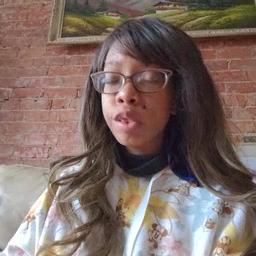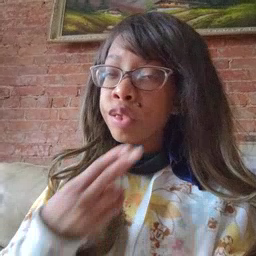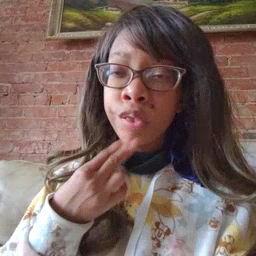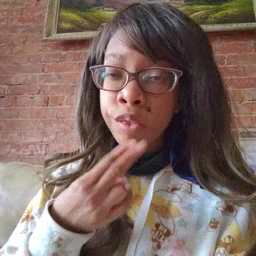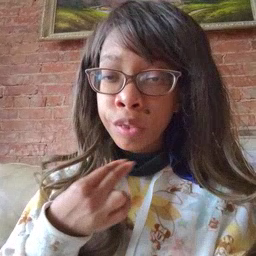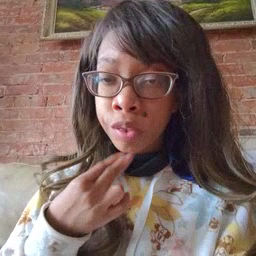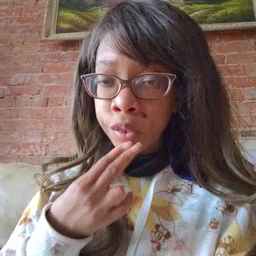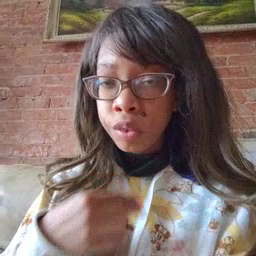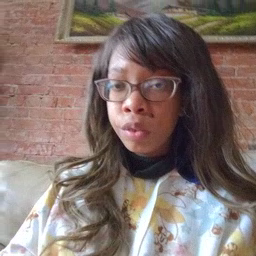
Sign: cute